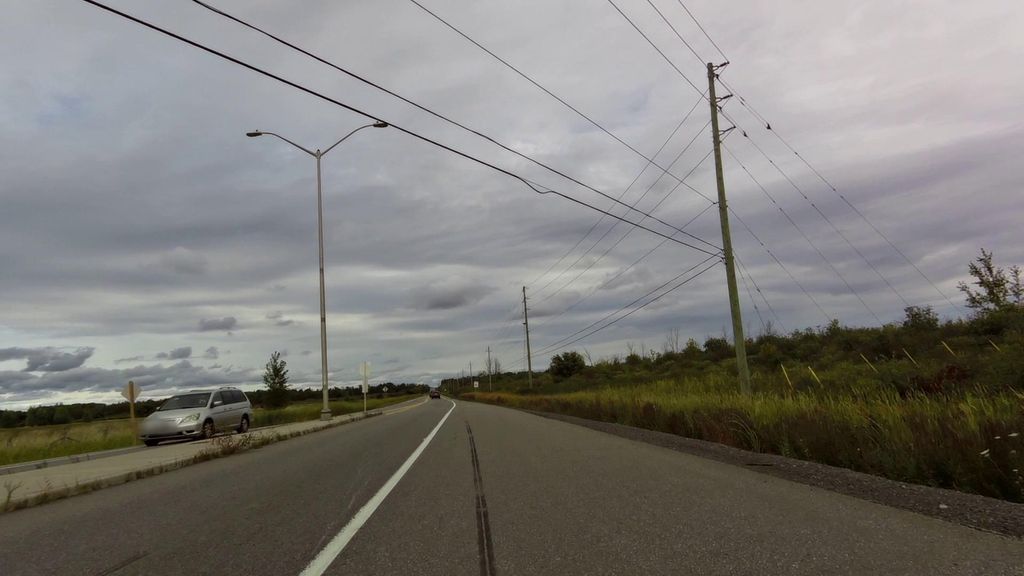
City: ottawa-gatineau